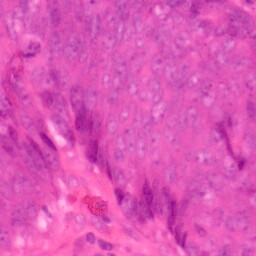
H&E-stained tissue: Colon